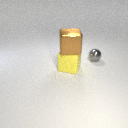
small gray metal sphere to the right of large yellow rubber cube